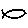
Label: fish